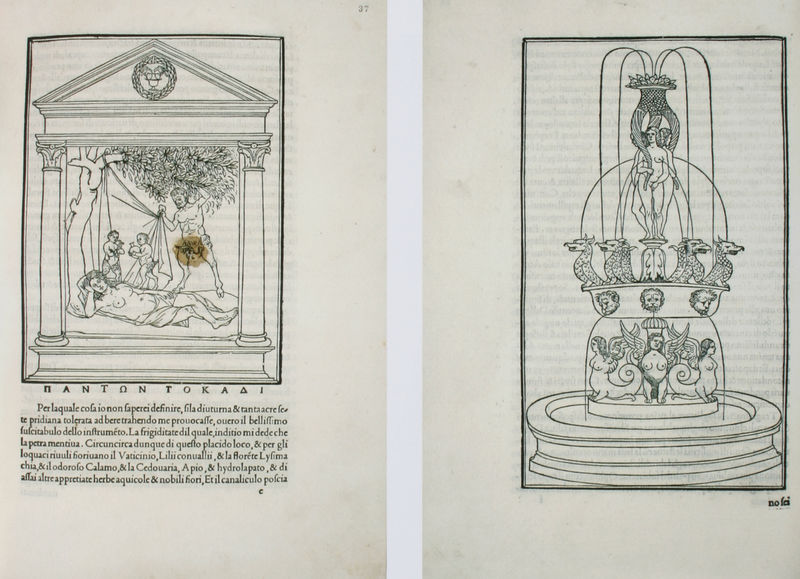
Titel: Hypnerotomachia Poliphili, Poliphilos Traumliebeskampf
Künstler: Francesco Colonna
Standort: Florenz
Institution: Biblioteca Nazionale Centrale
Schlagwörter: akt, baum, blätter, flügel, gott, gruppe, laub, mann, nackt, schlaf, wasser, frauen, brust, busen, frau, grau, schwarz, szene, säule, säulen, weiss, zeichnung, dach, dame, gebäude, ornament, architektur, rahmen, stehen, bild, vorhang, figur, renaissance, brunnen, kinder, garten, skulptur, springbrunnen, schrift, sommer, bilder, papier, ruhe, liegen, ruhen, italien, zwei, giebel, grafik, rast, rand, figuren, grazien, dekor, nackte, antike, buch, traum, sex, becken, liegende, druck, hochdruck, stich, seite, illustration, text, buchstaben, meerjungfrauen, nixen, holzdruck, schlange, laubbaum, allegorie, kranz, mythologie, göttin, architrav, kapitelle, kapitell, fleck, buchdruck, dreiecksgiebel, seiten, portikus, satyr, griechisch, pan, zentaur, fabelwesen, schlangen, venus, versteck, fontaine, fontäne, tempel, meerjungfrau, zeilen, basis, schriftstück, hängematte, wasserbecken, wasserspeier, drachen, abbildung, beschreibung, armor, drucke, lager, monster, zeichnungen, ädikula, lateinisch, tehen, schalfen, speien, buchillustration, buchmalerei, knder, bedeckung, illustrationen, wsser, icon, brunnenfigur, brunnenbecken, buchzeichnung, wasserstrahlen, danton, silen, brunnenarchitektur, druck stich, fontände, harpien, harpyen, tokaier, griche, frau nackt, tokaai